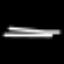
Label: line